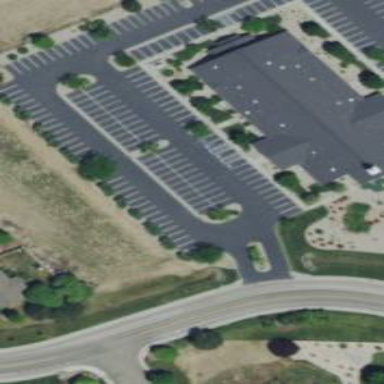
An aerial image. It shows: Parking space.